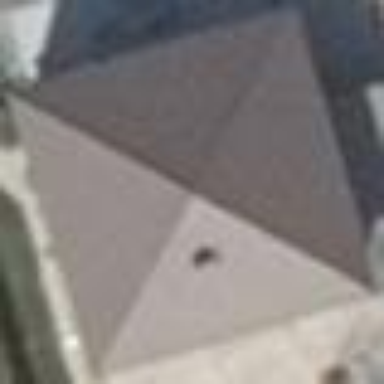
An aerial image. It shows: Detached building with pyramidal roof shape.